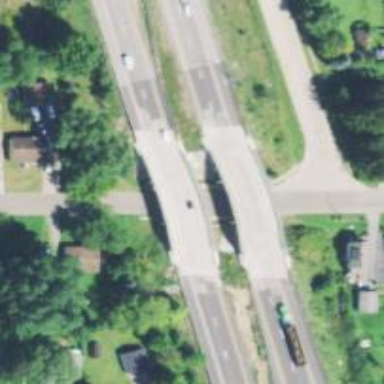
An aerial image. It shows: Bridge over motorway.